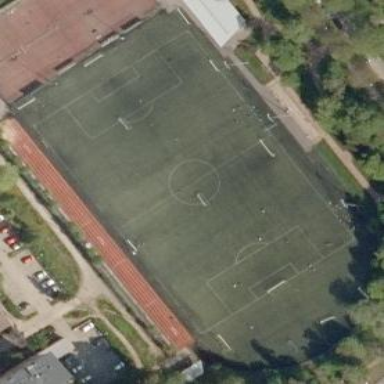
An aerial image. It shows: Artificial turf soccer pitch for leisure activities.